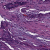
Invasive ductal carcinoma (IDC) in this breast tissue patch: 1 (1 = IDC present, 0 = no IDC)